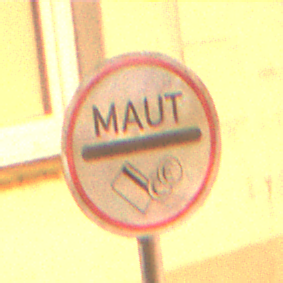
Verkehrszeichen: MautflichtigeStrecke
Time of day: Night
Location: Outdoor (Urban)
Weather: Clear
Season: NotSpecified
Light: Artificial